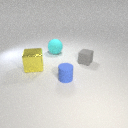
small blue rubber cylinder in front of large cyan rubber sphere